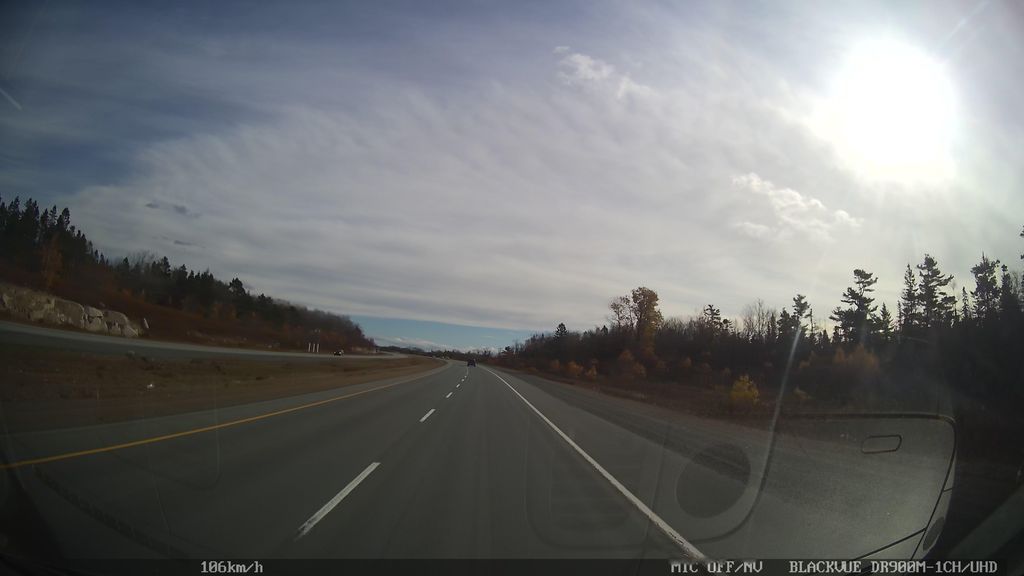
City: halifax